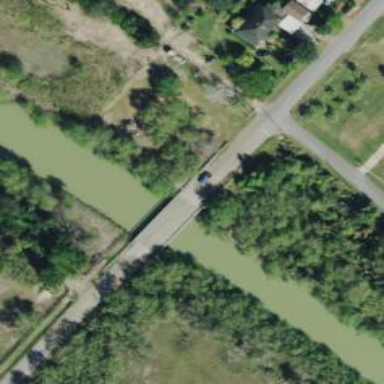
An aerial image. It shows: Low water crossing bridge on residential road.